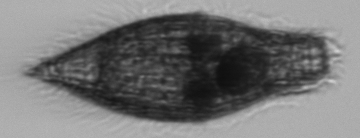
Label: Tiarina_fusus